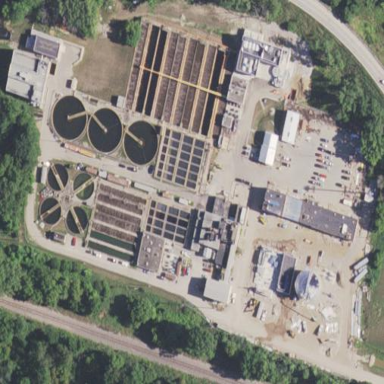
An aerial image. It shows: View of wastewater plant.